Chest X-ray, PA view. Patient: 61 years old, sex M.
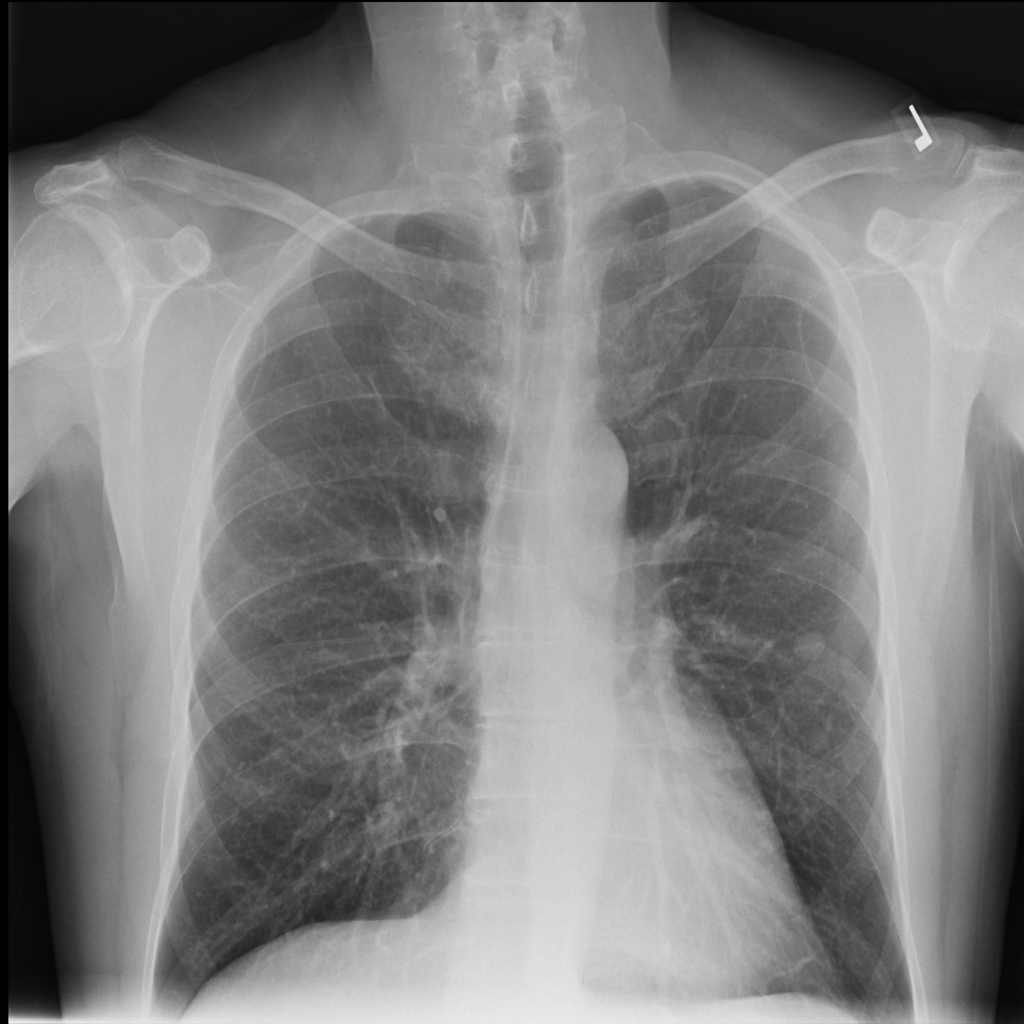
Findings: Nodule